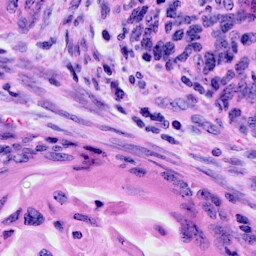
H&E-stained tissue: Cervix